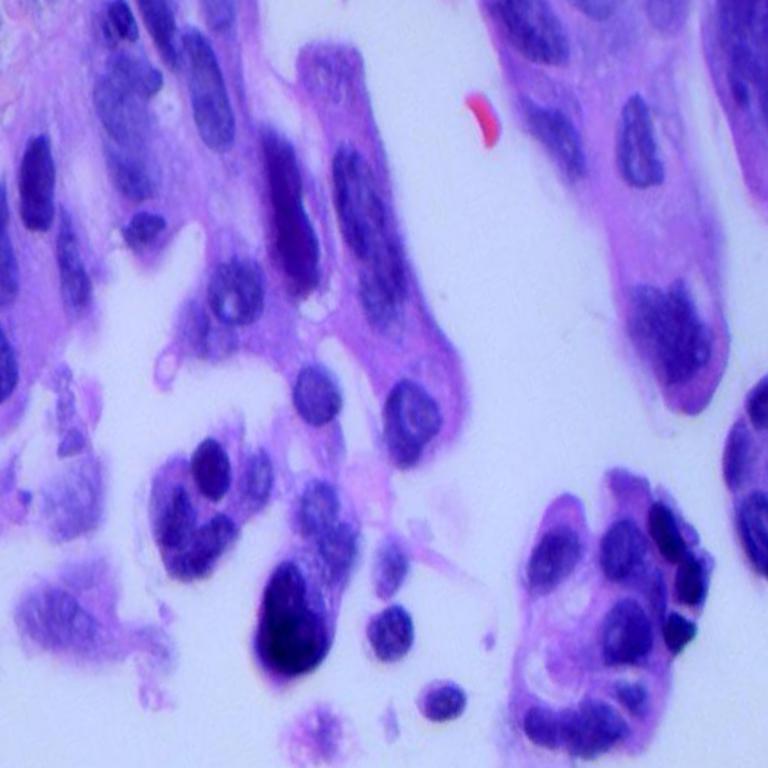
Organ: lung
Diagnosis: adenocarcinomas